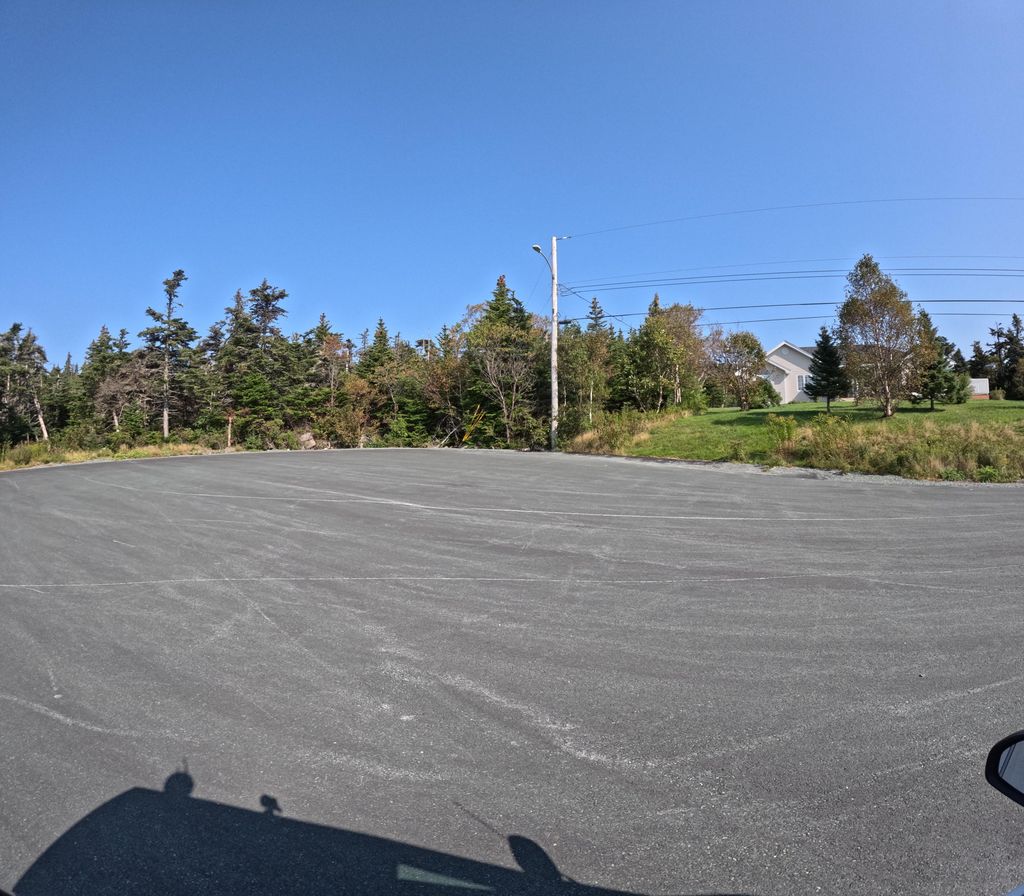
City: st_johns